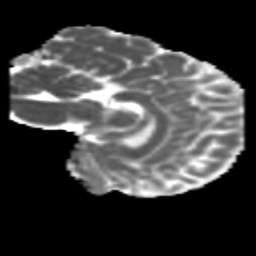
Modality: MD
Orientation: sagittal
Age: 21
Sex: female
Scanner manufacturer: siemens
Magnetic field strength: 3 T
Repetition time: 1.8 s
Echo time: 0.07 s